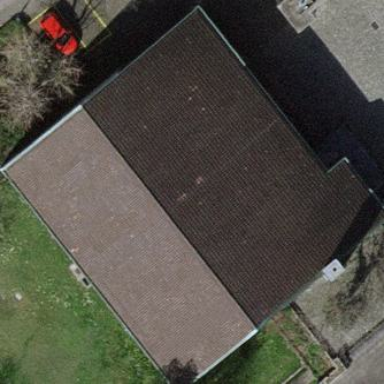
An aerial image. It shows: Beautiful church building.